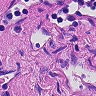
Metastatic tissue present: no